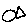
Label: fish